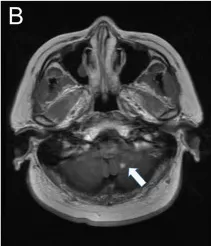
MRI features of a secondary CNSL case during zanubrutinib monotherapy. (B, C) 7 and 14 days after zanubrutinib, the mass shrank and disappeared.
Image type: radiology (mri)